Question: We have a couple of Blackberry apps and are now trying to prepare them for BB 10. These apps are made in Java via Eclipse and/or RIM IDE tool. However, when I went to <URL>, I saw that there is no even a mention of Java SDK. Take a look at image below.

So how am I supposed to update Blackberry app to BB 10? Any ideas?
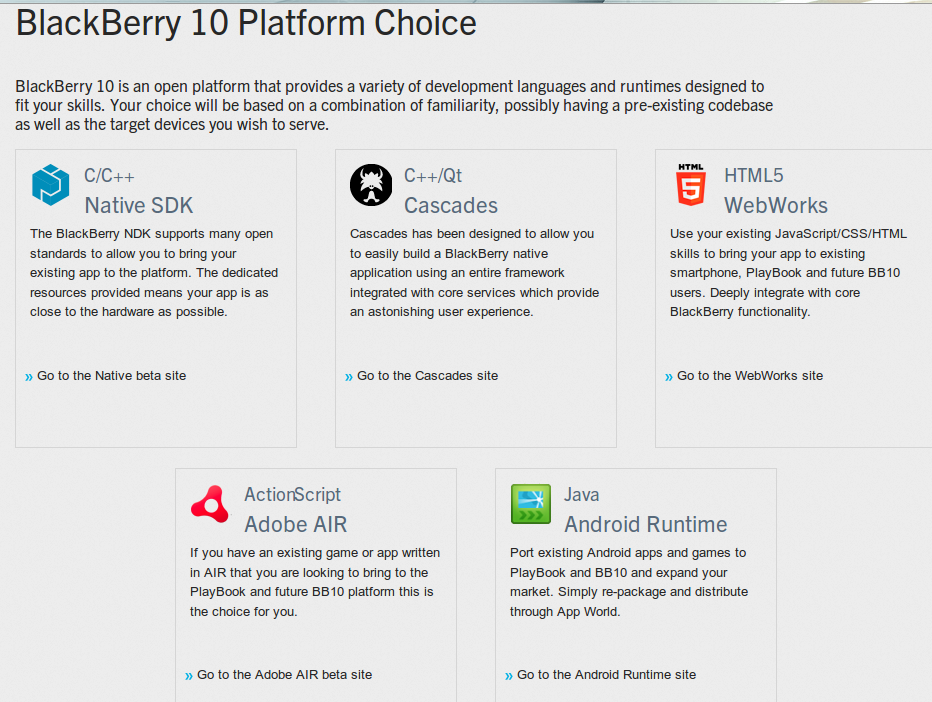
Answer: You have to decide what to do with your applications. If you have an Android version, one option is to repackage the APK to a BAR using the provided tool set so that it will run under the Android player. There are many good Android applications that provide an acceptable or even good user experience this way. Another option is to port your BlackBerry Java application to Android (if there is no existing Android version) then package the Android version for the player. This would also allow you to market the application to Android users. The final option is to port the BlackBerry Java applications to the Native SDK, Cascades, HTML5 or Adobe Air.
The best way forward depends on how tightly integrated into the BB10 system you want to be. While there are facilities provided in BB10 that are the equivalents to those is BlackBerry OS, there have been significant changes required to enable the improvements everyone wants to see on the new platform. If you see BB10 as a significant part of your future business then porting to Cascades would be very worth while.